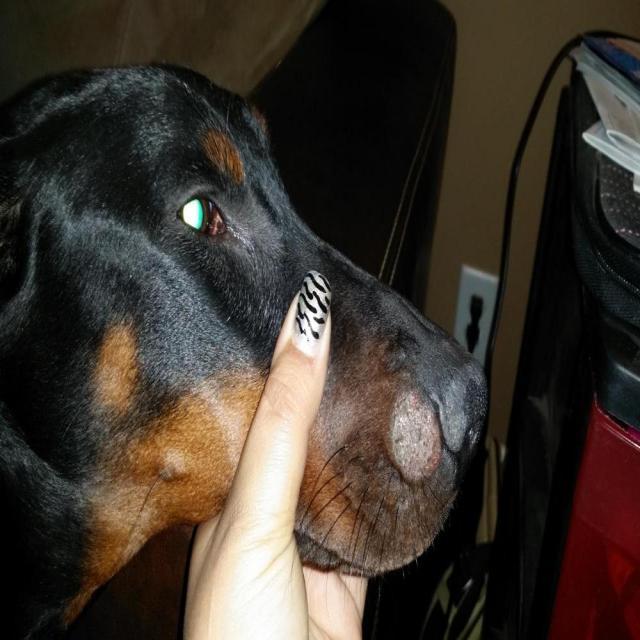
Canine ringworm (Dermatophytosis) — fungal infection caused by Microsporum or Trichophyton. Presents with circular alopecia, scaling, crusting, and broken hairs.